Field crop: maize
Growth stage: 1
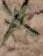
Species: atriplex